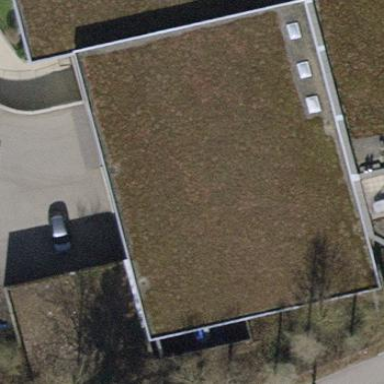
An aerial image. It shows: View of roof of building.